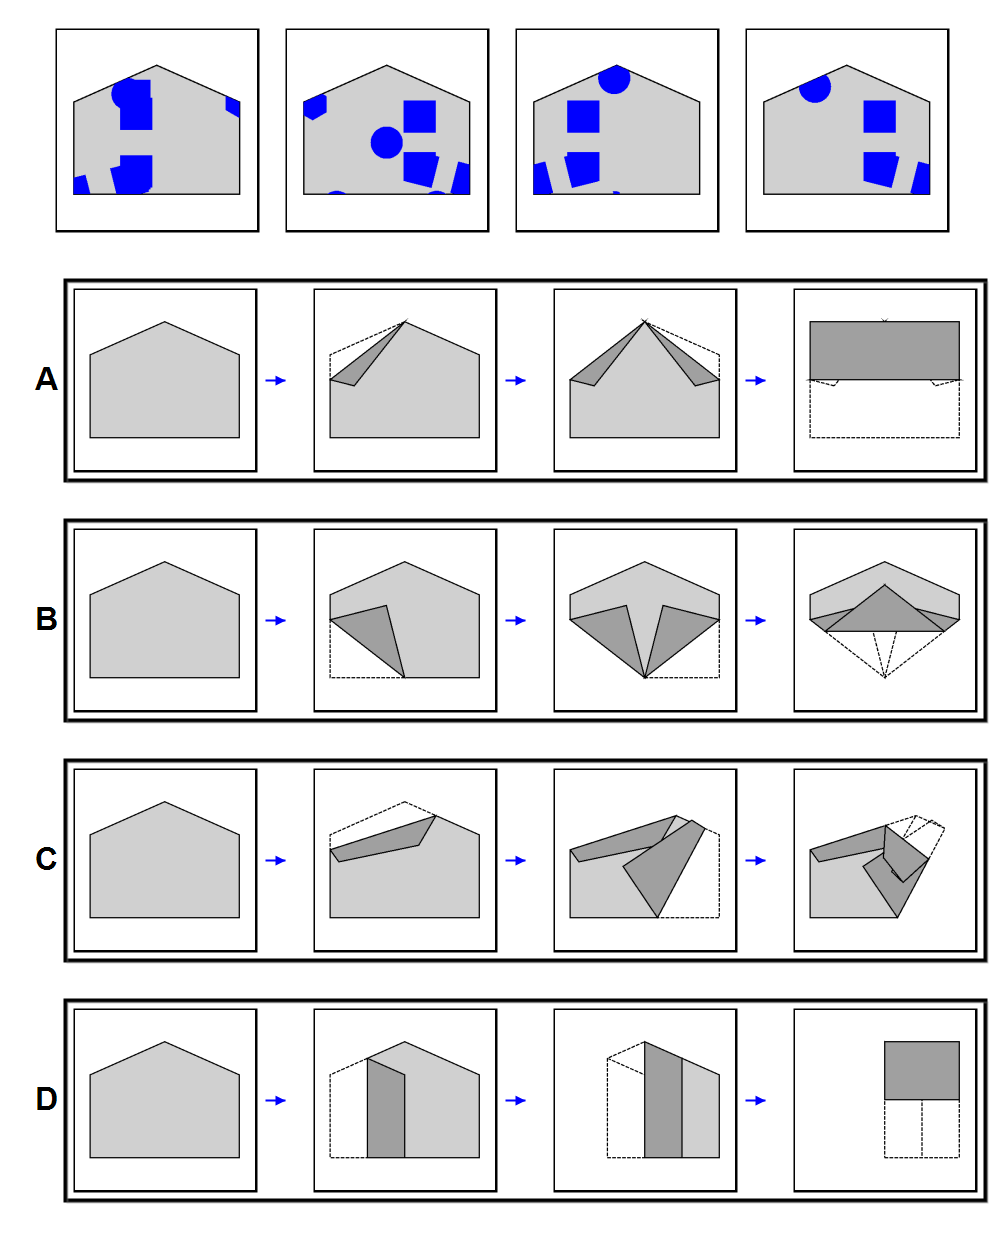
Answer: B